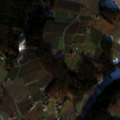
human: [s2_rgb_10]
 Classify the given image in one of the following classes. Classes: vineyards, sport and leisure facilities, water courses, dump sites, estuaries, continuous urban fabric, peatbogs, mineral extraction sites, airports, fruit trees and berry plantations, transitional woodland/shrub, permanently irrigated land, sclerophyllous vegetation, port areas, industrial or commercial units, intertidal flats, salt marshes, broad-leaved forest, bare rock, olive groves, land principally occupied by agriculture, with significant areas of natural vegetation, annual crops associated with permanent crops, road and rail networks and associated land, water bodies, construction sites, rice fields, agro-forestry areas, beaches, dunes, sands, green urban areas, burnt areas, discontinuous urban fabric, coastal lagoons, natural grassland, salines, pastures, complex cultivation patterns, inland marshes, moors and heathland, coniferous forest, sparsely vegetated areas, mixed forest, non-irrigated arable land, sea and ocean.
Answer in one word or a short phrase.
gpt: discontinuous urban fabric, industrial or commercial units, non-irrigated arable land, pastures, complex cultivation patterns, mixed forest